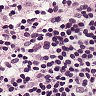
Metastatic tissue present: no